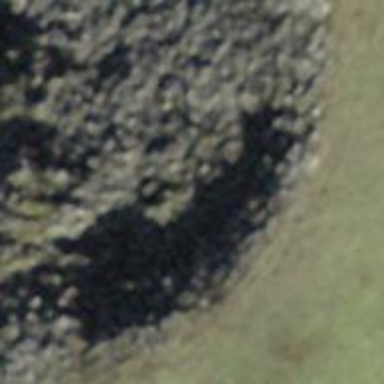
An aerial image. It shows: Natural cliff.